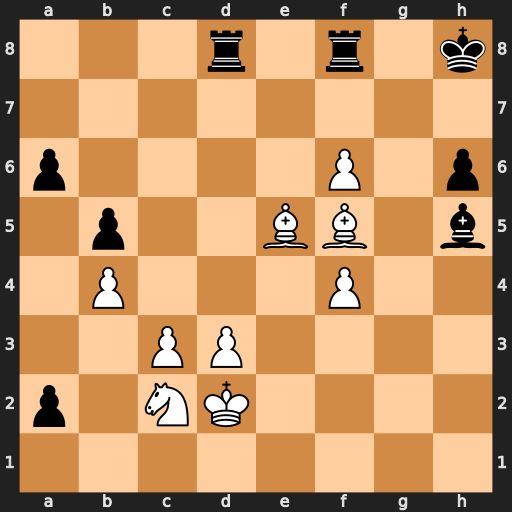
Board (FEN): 3r1r1k/8/p4P1p/1p2BB1b/1P3P2/2PP4/p1NK4/8
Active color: w
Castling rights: -
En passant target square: -
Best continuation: f7#